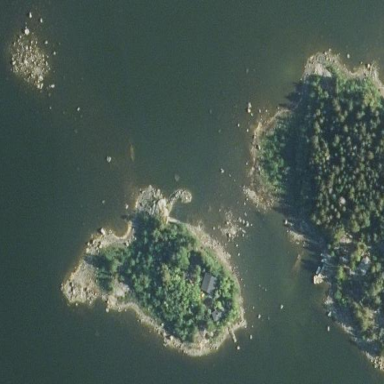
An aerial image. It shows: Image showing island.